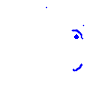
Particle: kaon